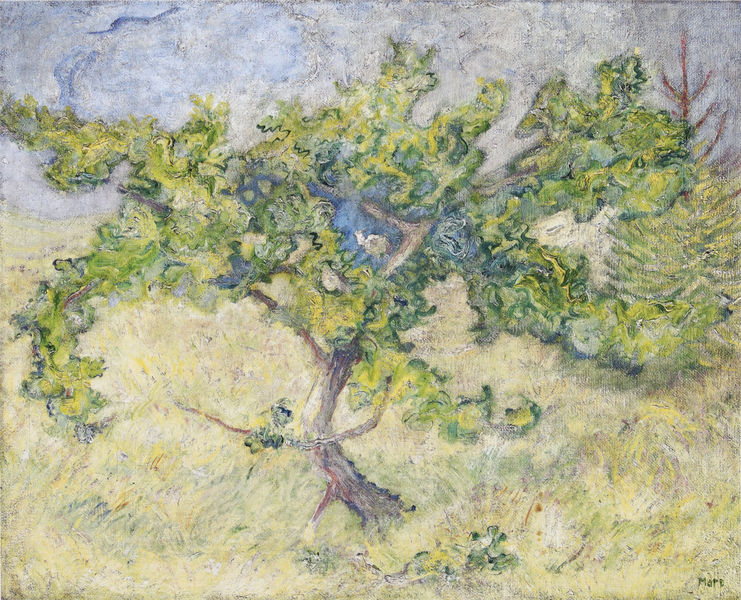
Titel: Eichbäumchen
Künstler: Franz Marc
Standort: München
Institution: Städtische Galerie im Lenbachhaus
Schlagwörter: baum, blau, blätter, gemälde, himmel, laub, schatten, vogel, weiß, wolken, aquarell, bäume, gelb, grün, impressionismus, landschaft, äste, braun, frankreich, hell, kreide, licht, paris, pastell, gras, park, rot, wiese, wolke, blass, signatur, öl, ast, baumstamm, erde, feld, gräser, horizont, natur, stamm, busch, pastos, sonne, figur, gold, blatt, pflanze, wald, garten, bäumchen, sommer, wellen, abstrakt, dürre, hitze, modern, formen, lila, nebel, violett, van gogh, unruhe, duktus, monet, manet, baumkrone, grashalme, eindruck, unscharf, gauguin, blühend, gogh, wurzel, zweig, zypresse, lichtung, strich, fichte, laubbaum, nadelbaum, tanne, vincent van gogh, organisch, verschwommen, blattwerk, zentral, sonnenschein, london, obstbaum, lenbachhaus, blauer reiter, muenchen, vincent, aum, pinakothek, impressionist, latsche, latschenkiefer, mittig, monnet, mope, zenrtal, verzweigt, mops, kunstwerk, graslandschaft, schöner baum im sommerfeld, zauberhaftes grünes laub, pastellener himmel, grasx